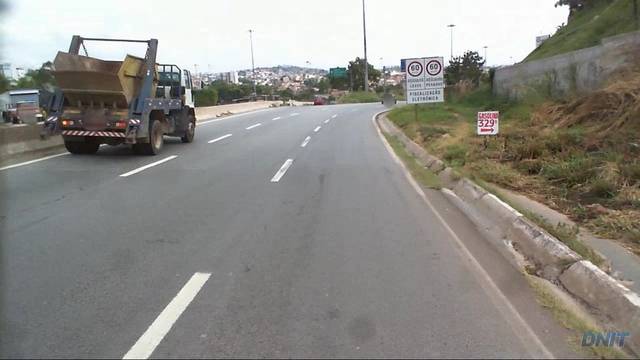
Region: Brazil
Coordinates: -19.854, -43.891